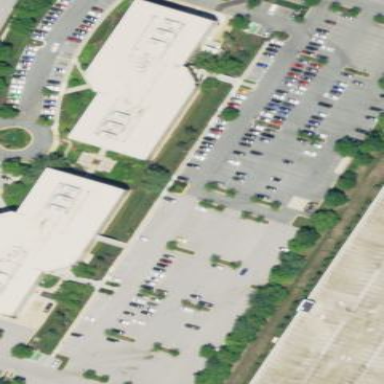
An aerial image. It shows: Commercial building.